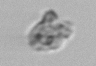
Label: Amoeba